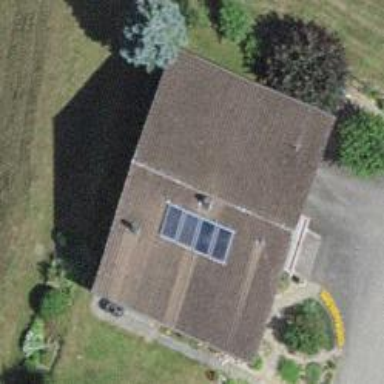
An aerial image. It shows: Solar photovoltaic panel generator.